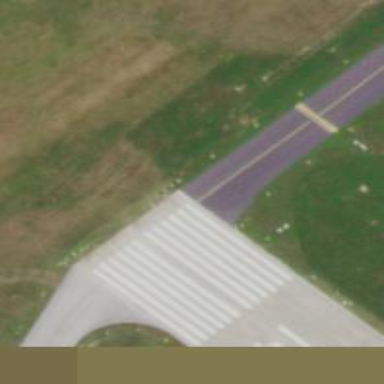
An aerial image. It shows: View of runway in airport.